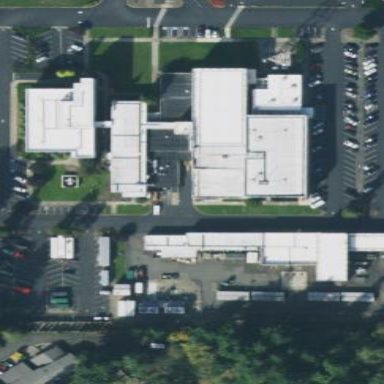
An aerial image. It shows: Government office building.